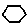
Label: hexagon